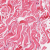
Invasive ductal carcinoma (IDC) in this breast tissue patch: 0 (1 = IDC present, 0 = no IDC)